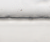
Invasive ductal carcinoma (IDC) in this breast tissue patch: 0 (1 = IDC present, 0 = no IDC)